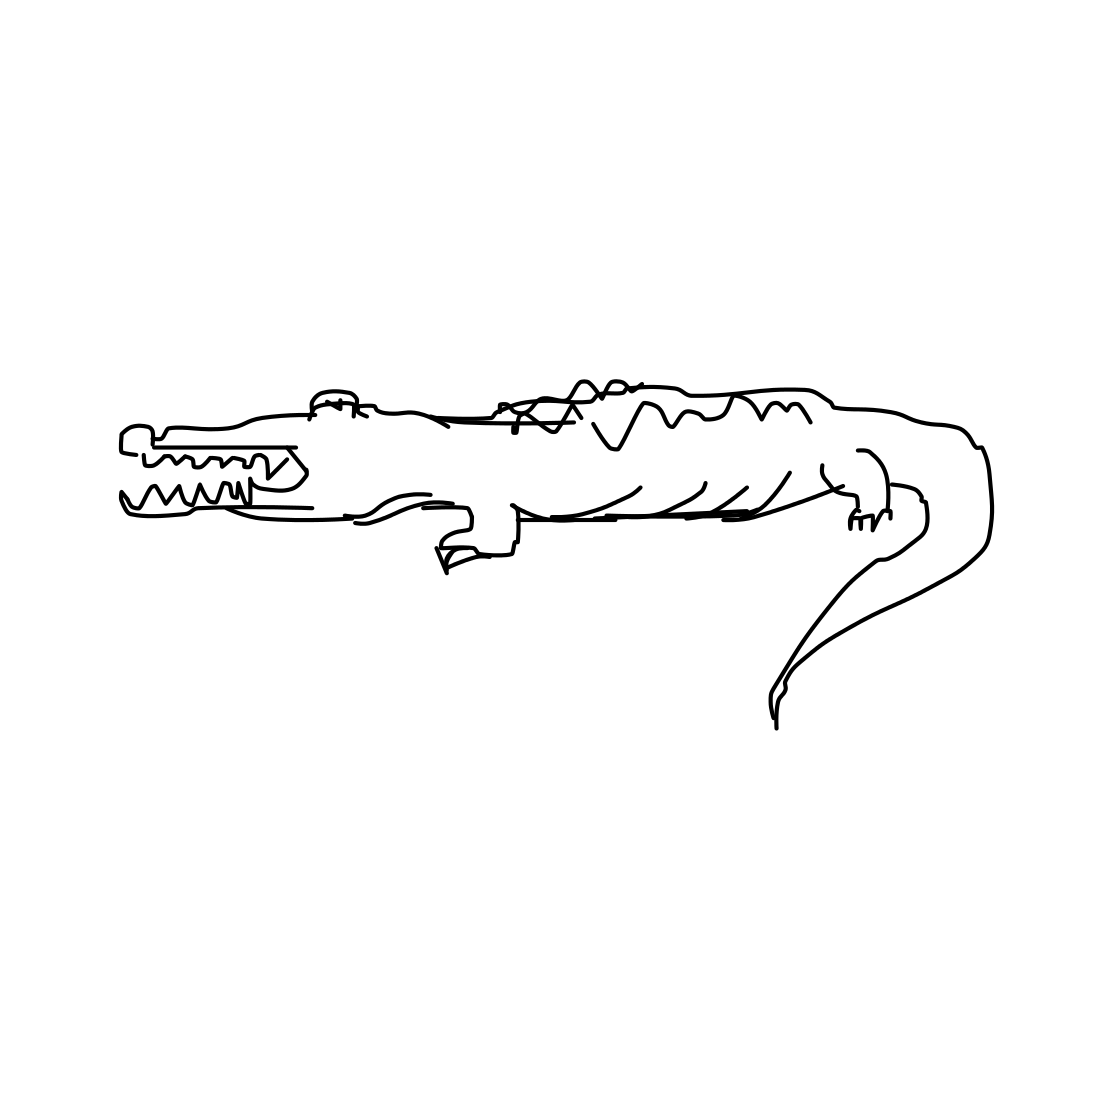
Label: crocodile